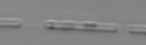
Label: Skeletonema